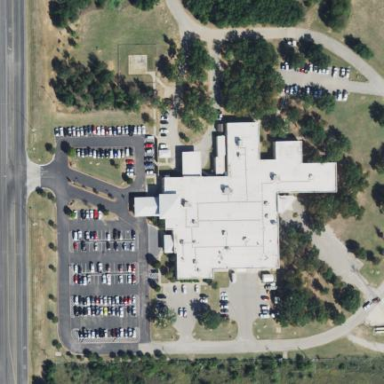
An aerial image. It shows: Healthcare facility identified as hospital.